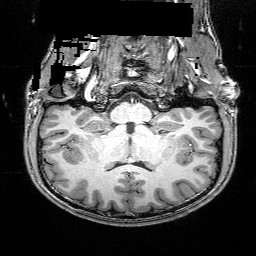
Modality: T1w
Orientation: sagittal
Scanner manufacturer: siemens
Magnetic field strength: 3 T
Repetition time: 2.25 s
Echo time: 0.00418 s